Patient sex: M
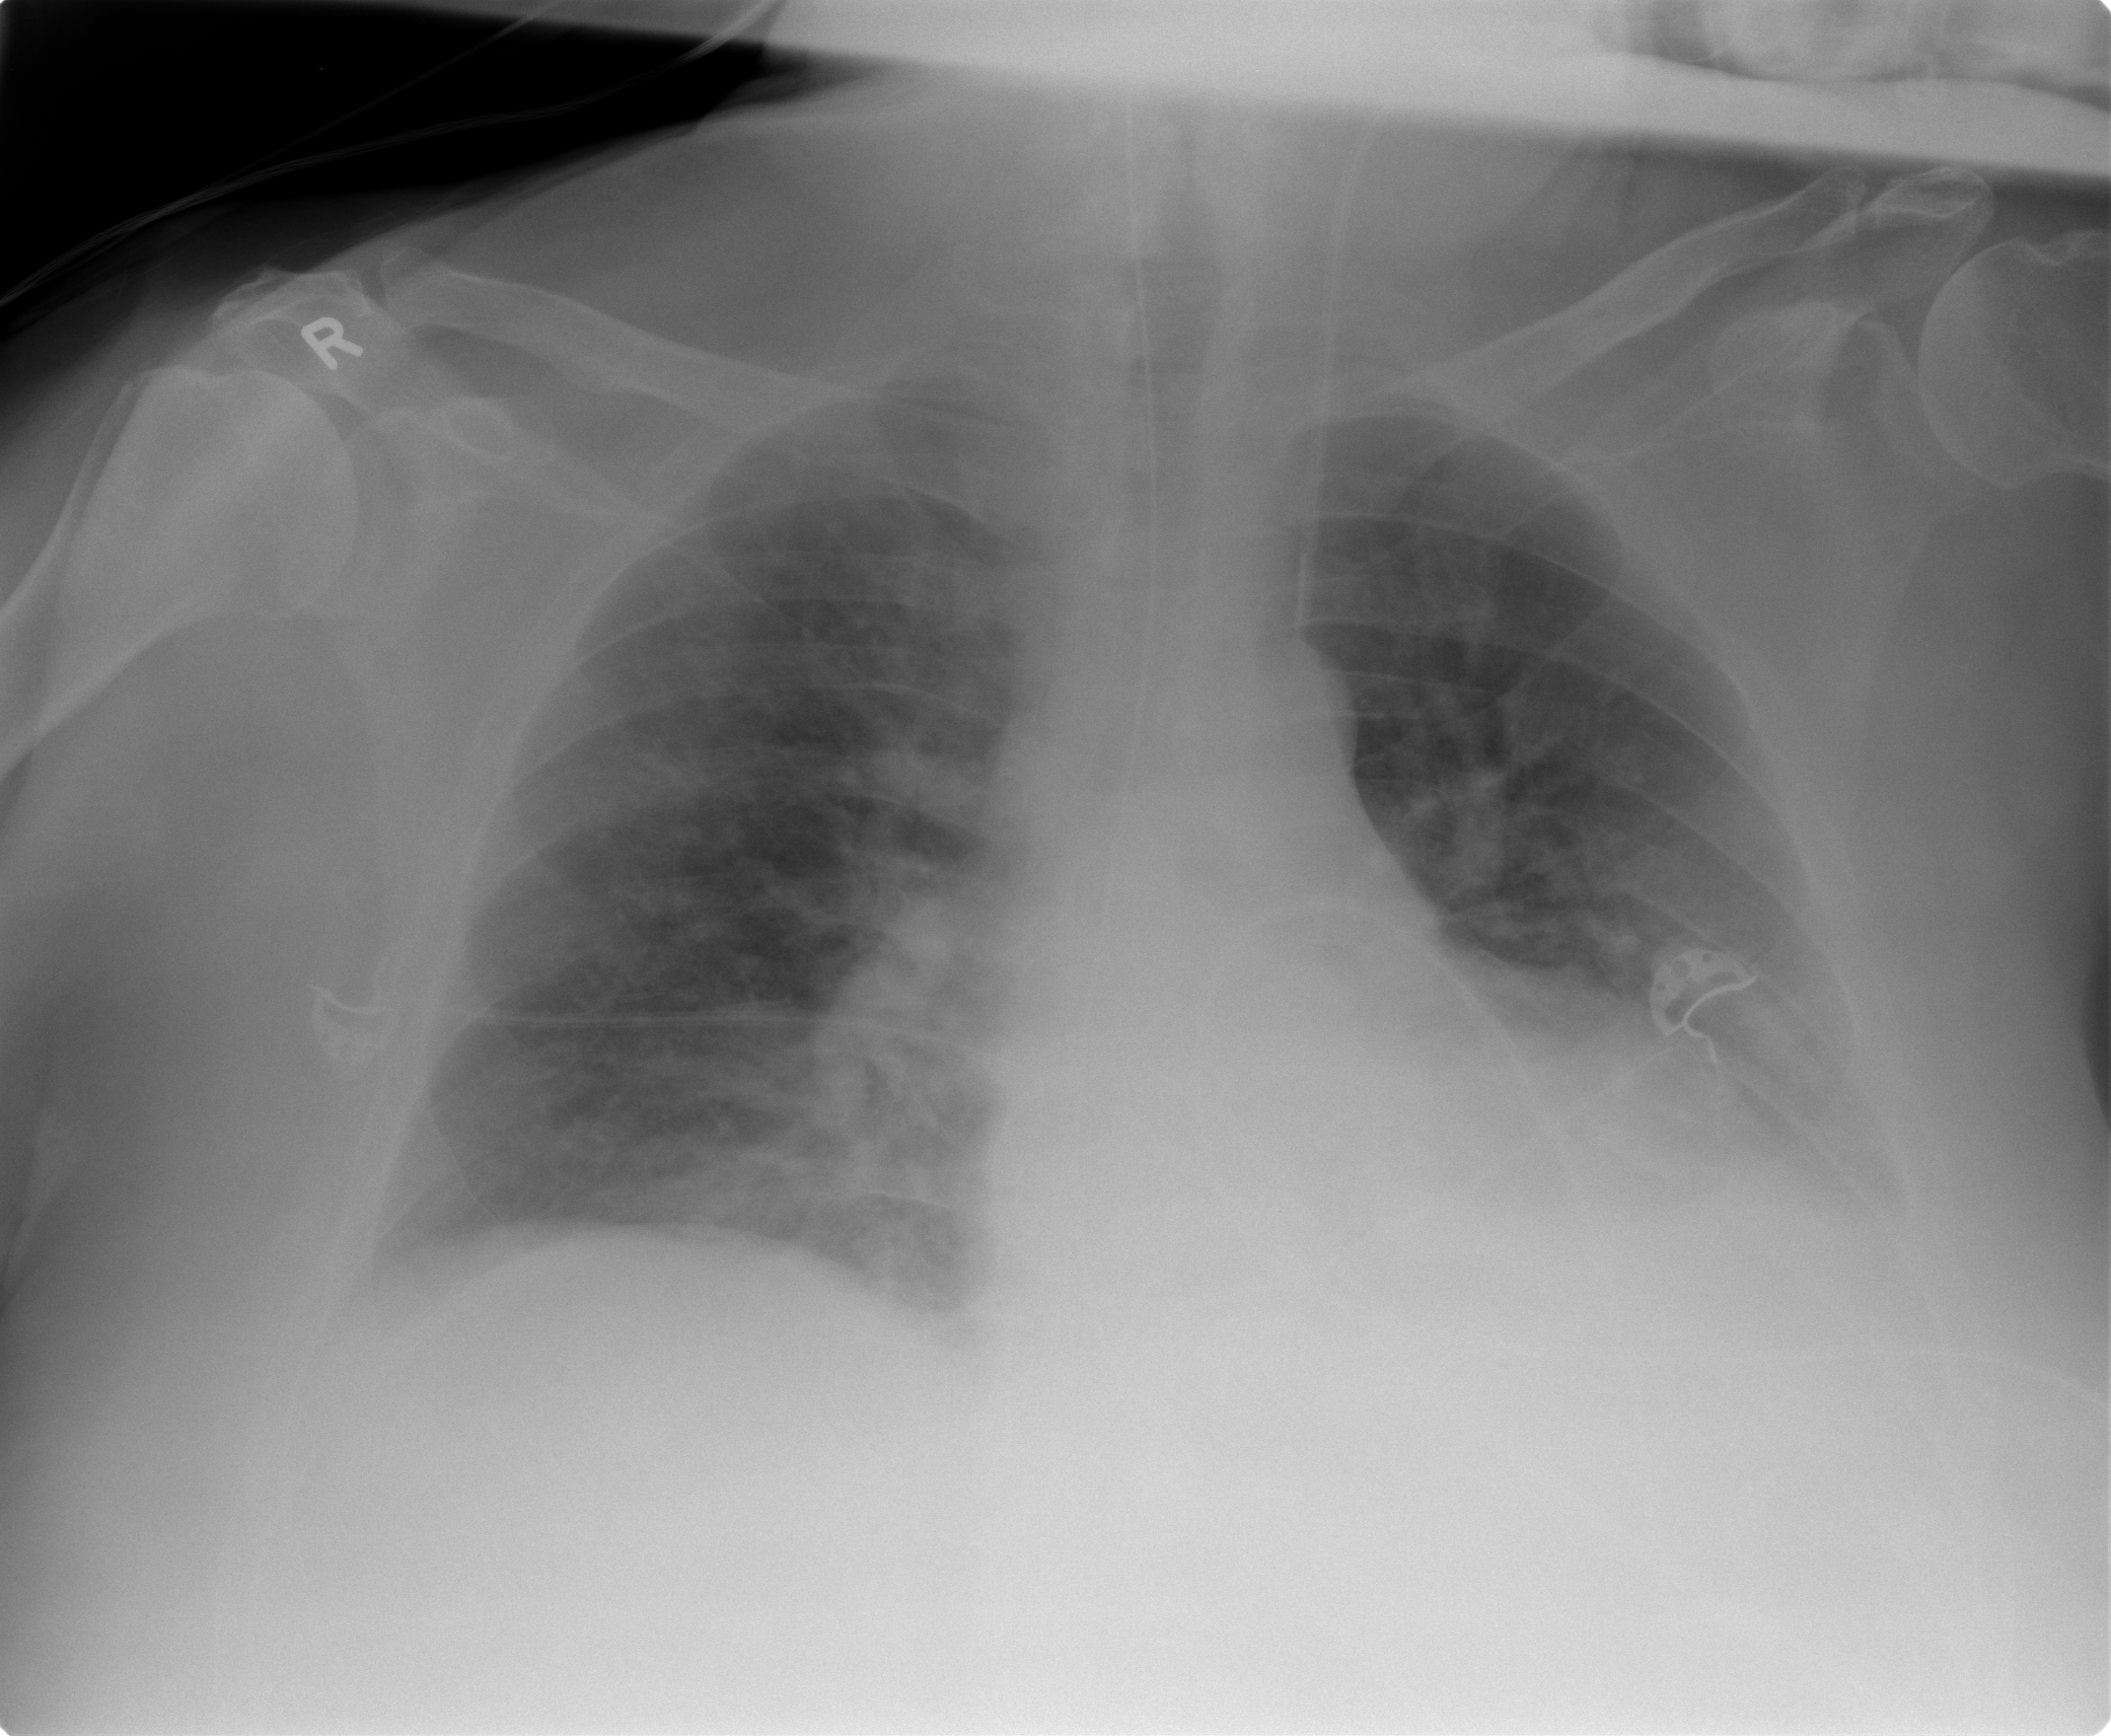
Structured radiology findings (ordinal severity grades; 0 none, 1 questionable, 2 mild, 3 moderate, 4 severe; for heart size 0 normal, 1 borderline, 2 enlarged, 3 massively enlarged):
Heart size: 2
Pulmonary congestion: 1
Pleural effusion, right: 0
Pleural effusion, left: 2
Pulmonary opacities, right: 1
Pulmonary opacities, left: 1
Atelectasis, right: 0
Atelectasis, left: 2